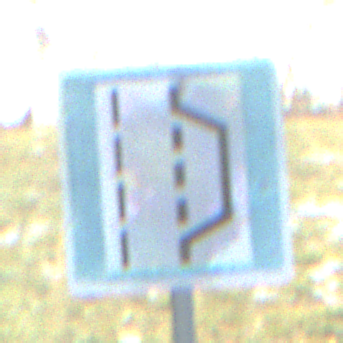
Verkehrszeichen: NothalteUndPannenbucht
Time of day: MorningAfternoon
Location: Outdoor (Nature)
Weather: Clear
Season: Winter
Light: Natural